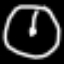
Label: clock